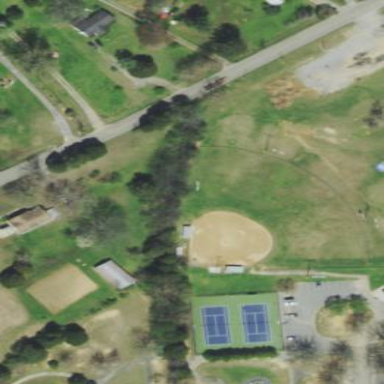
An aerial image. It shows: Softball pitch for leisure sports.